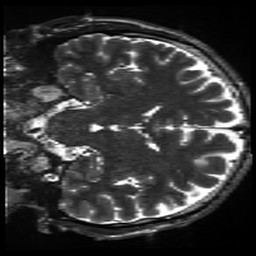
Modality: inplaneT2
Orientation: coronal
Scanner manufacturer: siemens
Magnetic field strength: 3 T
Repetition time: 11 s
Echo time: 0.059 s